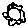
Label: sun